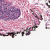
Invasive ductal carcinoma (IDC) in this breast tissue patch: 0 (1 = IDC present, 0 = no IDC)